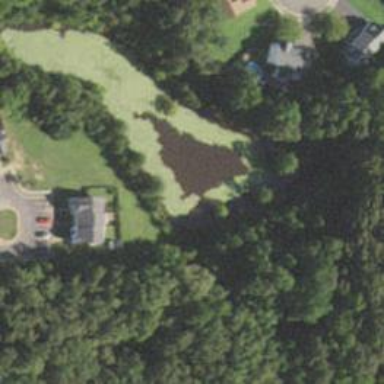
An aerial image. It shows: Pond with natural water.